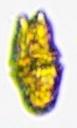
Label: Akashiwo